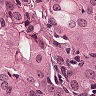
Metastatic tissue present: yes